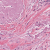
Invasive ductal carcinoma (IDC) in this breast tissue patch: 1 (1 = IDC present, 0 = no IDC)